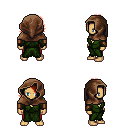
a pixel art fantasy rpg character, male body template, human, tanned skin, green robe, red pants, red swoop hairstyle, cloth hood, leather bracers, four views (front, back, left, right), 2x2 character sprite sheet, small pixel art, hard edges, no anti-aliasing